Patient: sex F, age 33
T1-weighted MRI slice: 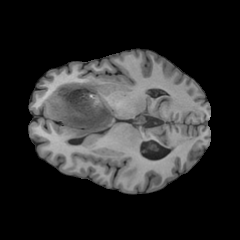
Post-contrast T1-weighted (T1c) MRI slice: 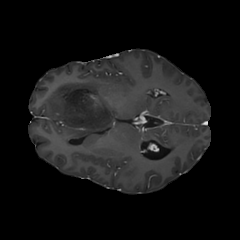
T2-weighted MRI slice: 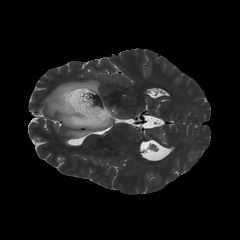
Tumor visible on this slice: yes
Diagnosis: Astrocytoma, IDH-mutant
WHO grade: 4